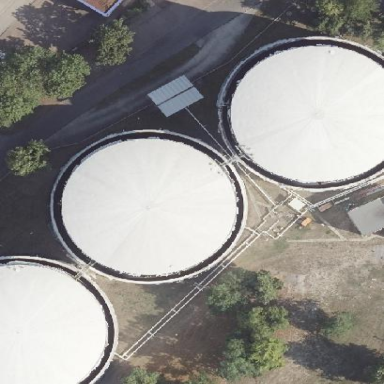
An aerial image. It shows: White storage tank.